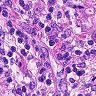
Metastatic tissue present: yes